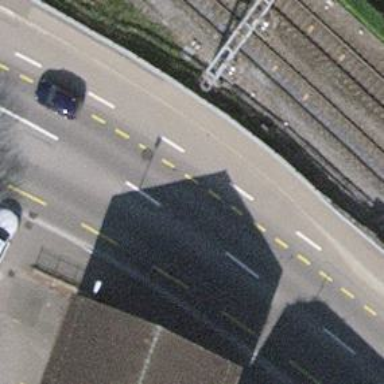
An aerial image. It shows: Primary highway with dedicated lane for cyclists.